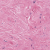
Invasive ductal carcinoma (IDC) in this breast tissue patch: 0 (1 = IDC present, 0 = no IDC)